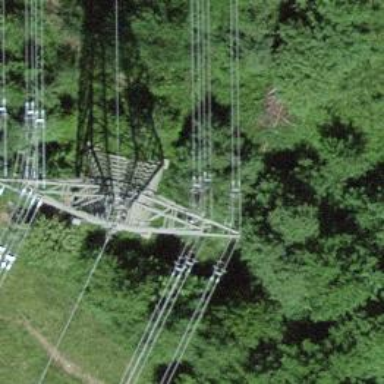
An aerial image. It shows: Towering power structure.